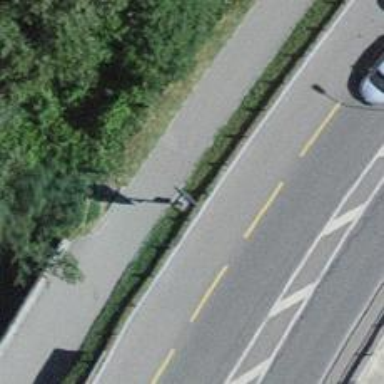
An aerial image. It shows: Lamppost serving as support.